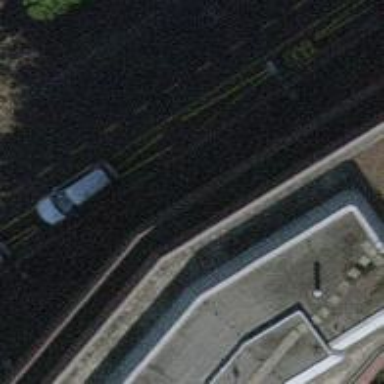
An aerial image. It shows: Taxi stand.